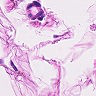
Metastatic tissue present: no